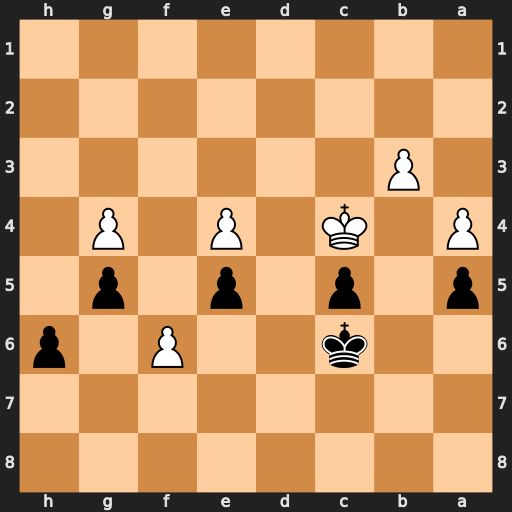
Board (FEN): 8/8/2k2P1p/p1p1p1p1/P1K1P1P1/1P6/8/8
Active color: b
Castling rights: -
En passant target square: -
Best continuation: Kd6 Kb5 h5 f7 Ke7